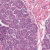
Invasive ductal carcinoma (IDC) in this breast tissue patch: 0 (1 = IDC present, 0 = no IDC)